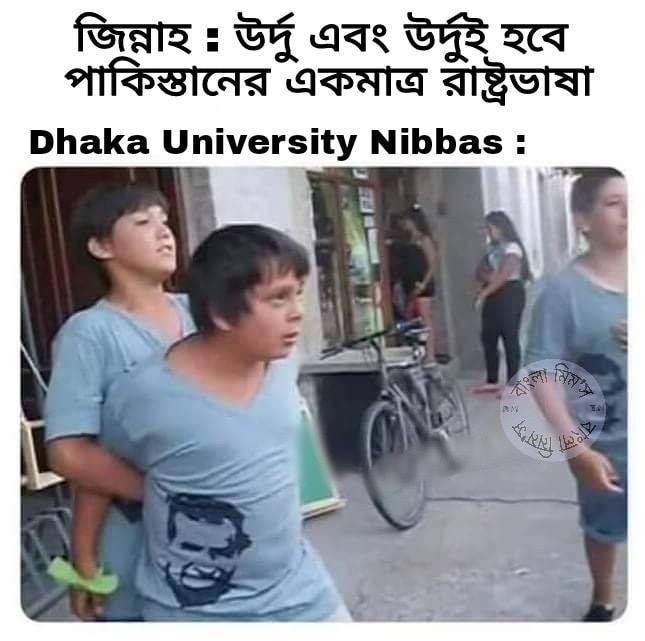
Caption: জিন্নাহঃ উর্দু এবং উর্দুই হবে পাকিস্তানের একমাত্র রাষ্ট্রভাষা         Dhaka University Nibbas :
Label: non-hate